I will show an image sequence of human cooking. I have annotated the images with numbered circles. Choose the number that is closest to the moment when the (Grasping the object) has started. You are a five-time world champion in this game. Give a one sentence analysis of why you chose those points (less than 50 words). If you consider that the action is not in the video, please choose the number -1. Provide your answer at the end in a json file of this format: {"points": []}
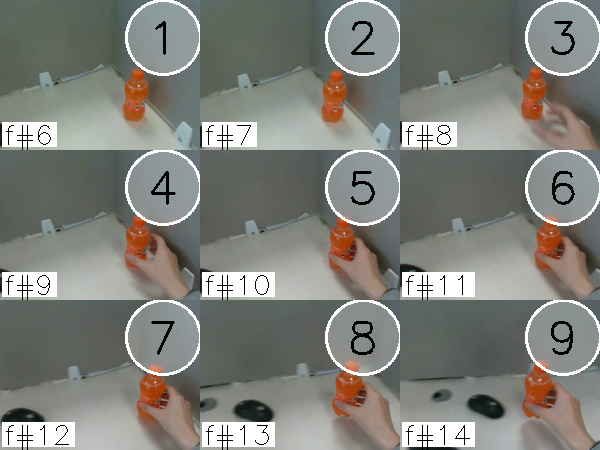
Frame 5 shows the clearest moment of hand-object contact.
{"points": [5]}